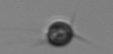
Label: Acanthoica_quattrospina